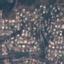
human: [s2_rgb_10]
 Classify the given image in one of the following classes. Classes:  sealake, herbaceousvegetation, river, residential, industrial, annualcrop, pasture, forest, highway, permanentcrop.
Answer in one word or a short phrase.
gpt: Residential